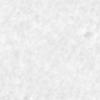
Label: no_change